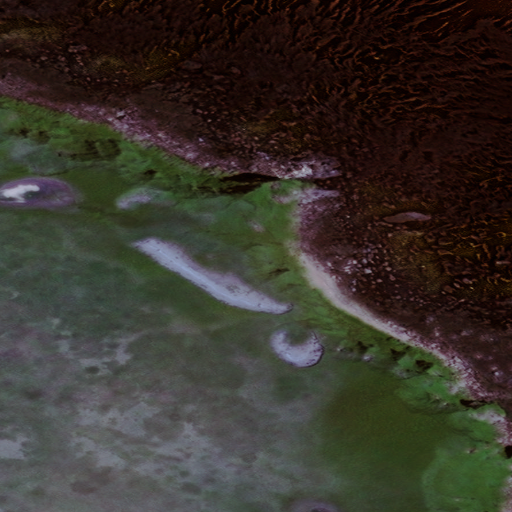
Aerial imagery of island in Alaska named Tungluqas containing only unknown